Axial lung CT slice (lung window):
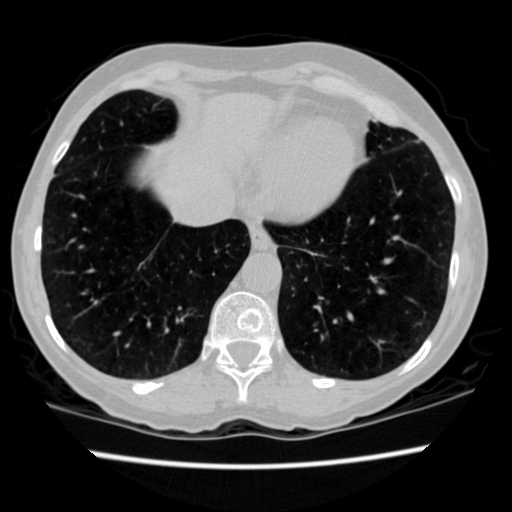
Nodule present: no